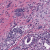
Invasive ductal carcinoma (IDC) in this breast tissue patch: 0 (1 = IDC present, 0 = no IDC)